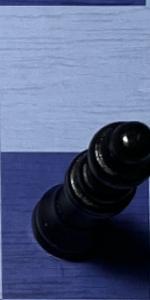
Label: Queen_Black